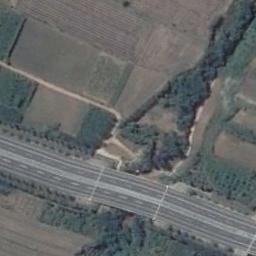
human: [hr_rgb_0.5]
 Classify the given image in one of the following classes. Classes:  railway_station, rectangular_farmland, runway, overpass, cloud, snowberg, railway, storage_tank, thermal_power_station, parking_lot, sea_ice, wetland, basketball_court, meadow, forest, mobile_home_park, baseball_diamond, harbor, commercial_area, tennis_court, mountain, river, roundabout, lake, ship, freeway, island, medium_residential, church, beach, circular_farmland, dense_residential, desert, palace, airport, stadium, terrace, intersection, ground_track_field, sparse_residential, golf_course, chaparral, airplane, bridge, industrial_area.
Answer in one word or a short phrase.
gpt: freeway